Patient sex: F
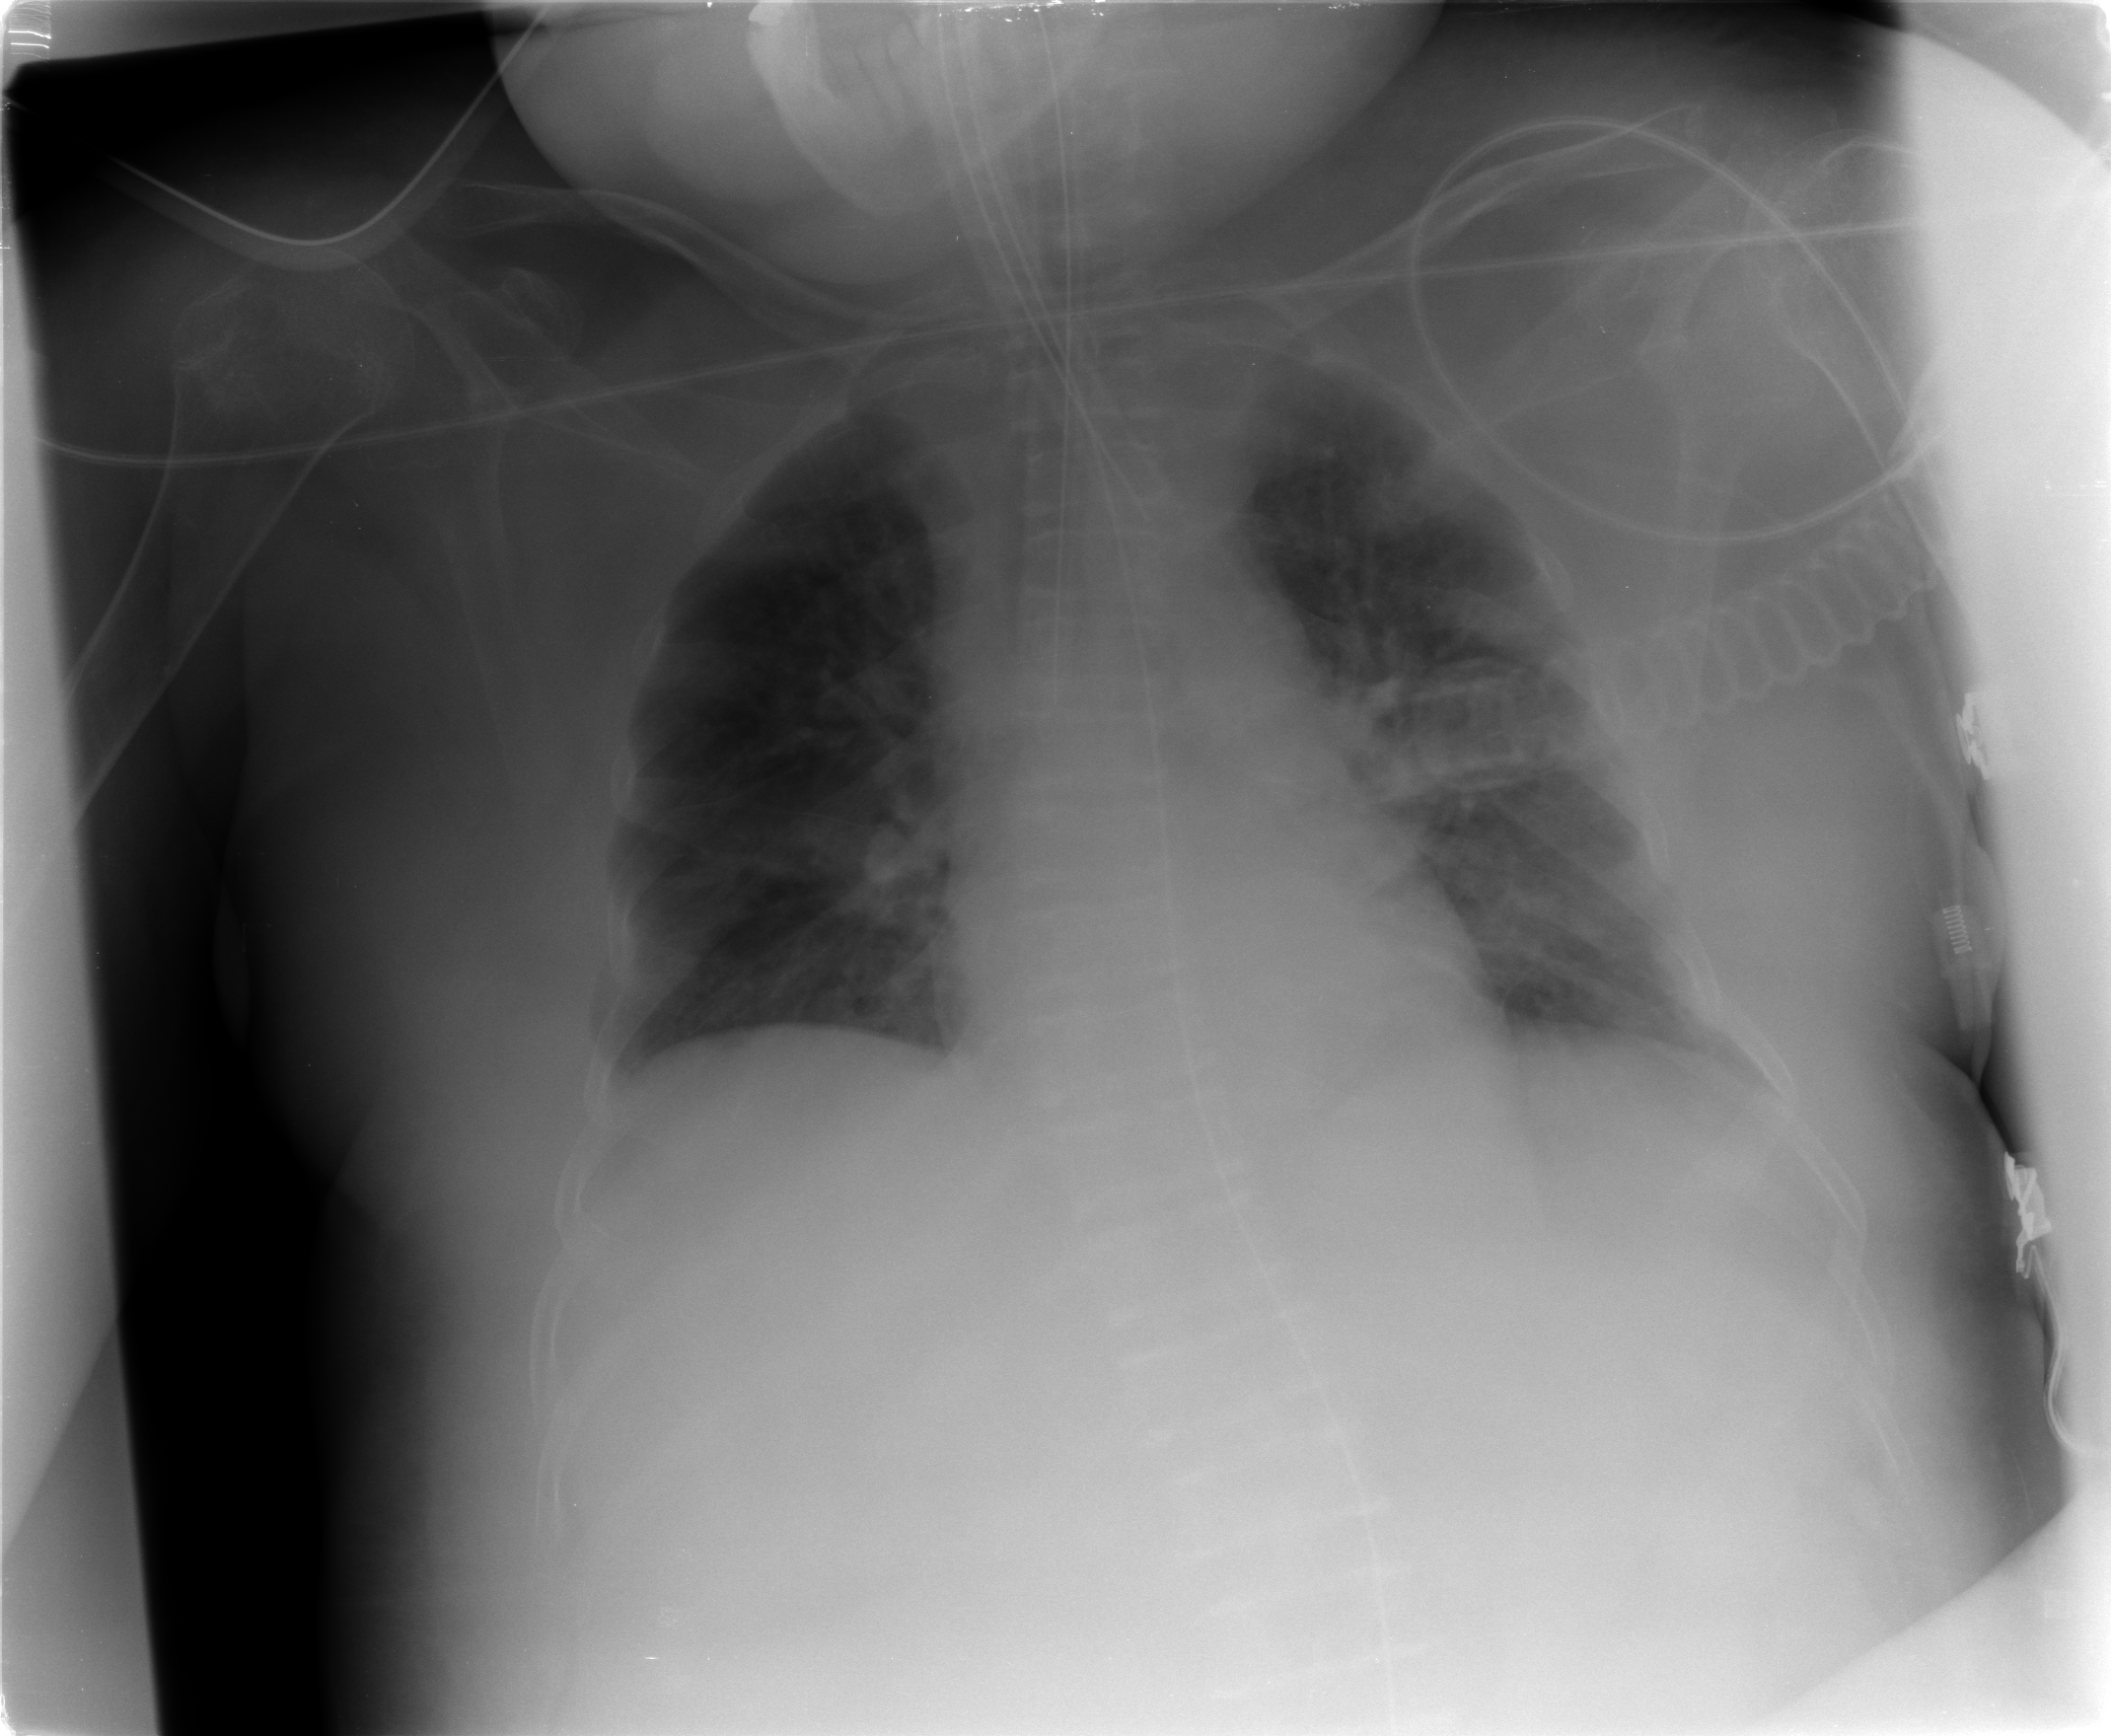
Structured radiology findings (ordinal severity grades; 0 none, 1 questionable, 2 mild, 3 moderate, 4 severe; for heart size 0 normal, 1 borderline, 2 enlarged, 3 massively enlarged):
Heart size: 0
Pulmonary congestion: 1
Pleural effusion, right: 0
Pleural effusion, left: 0
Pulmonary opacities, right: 0
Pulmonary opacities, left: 1
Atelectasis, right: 2
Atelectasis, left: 2